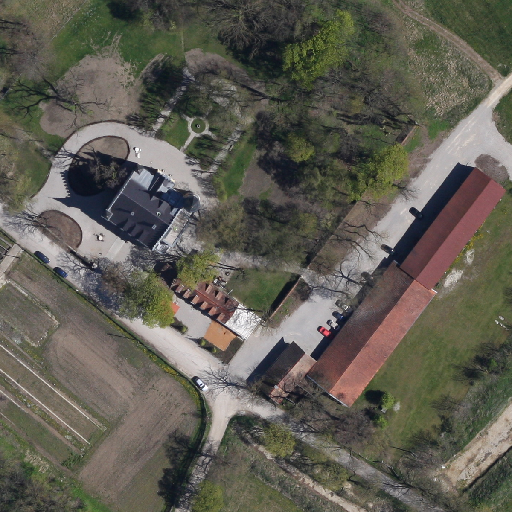
Referring expression: unpaved road